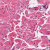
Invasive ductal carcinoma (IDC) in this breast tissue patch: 0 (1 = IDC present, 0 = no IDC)